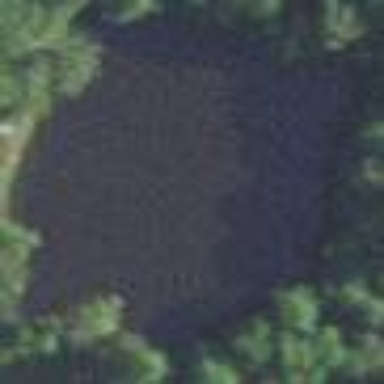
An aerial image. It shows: Pond with natural water.